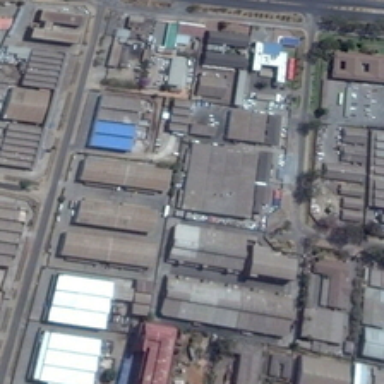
Many gray buildings are in an industrial area .